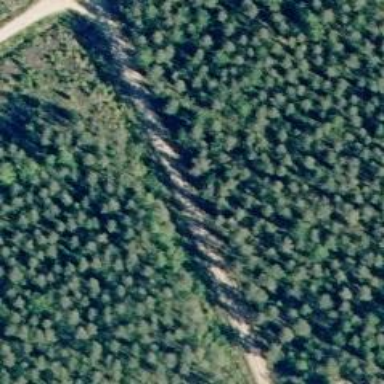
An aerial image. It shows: Track road with excellent trail visibility.